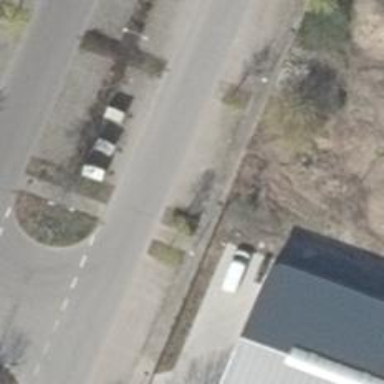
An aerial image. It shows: Sidewalk.